Field crop: maize
Growth stage: 2
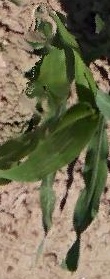
Species: maize